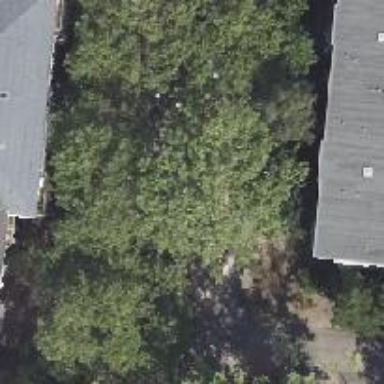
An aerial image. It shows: Deciduous broadleaved tree.